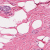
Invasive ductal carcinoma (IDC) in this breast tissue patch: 0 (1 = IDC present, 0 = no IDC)